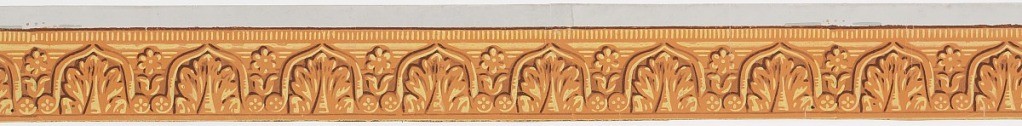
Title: Border
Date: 1810–25
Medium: Block-printed on handmade paper
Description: Decorative architectural molding with a stylized classical motif. Simple acanthus leaf enclosed within tongue-like brackets which end in a rosette. Alternating, daisy-like flower and leaves. Dentilled edging. Printed in yellow, brown, tan, on orange ground.